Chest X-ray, PA view. Patient: 31 years old, sex M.
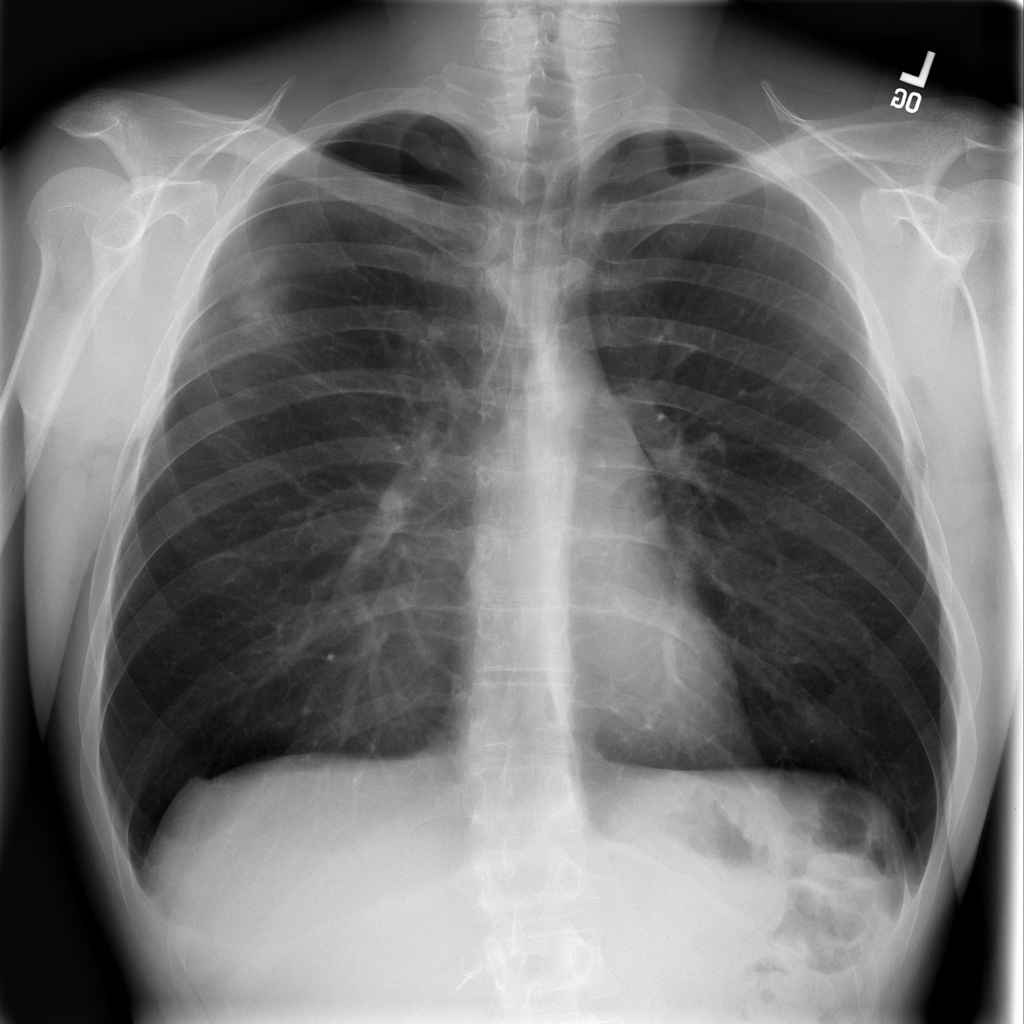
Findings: Pneumothorax